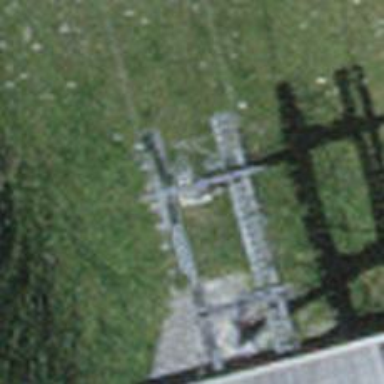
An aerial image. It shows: Pylon used for aerialway.